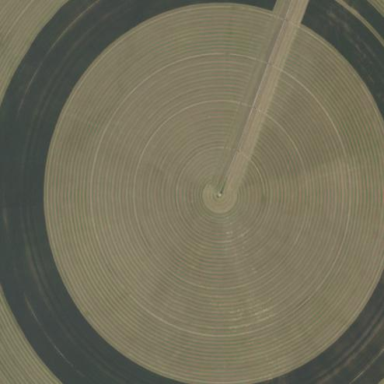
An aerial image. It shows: Farmland with pivot irrigation system.